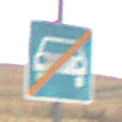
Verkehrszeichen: EndeKraftfahrstrasse
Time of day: MorningAfternoon
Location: Outdoor (Nature)
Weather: Overcast
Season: NotSpecified
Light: Natural